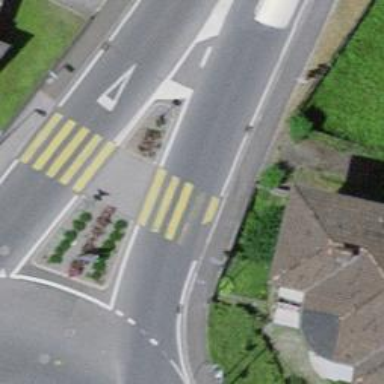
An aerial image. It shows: Kerb barrier.